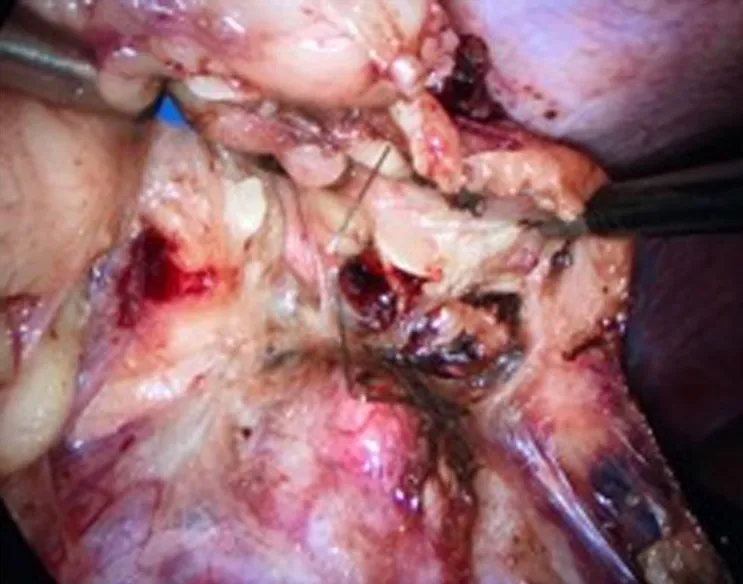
Intraoperative view; the hook wire can be observed.
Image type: medical_photograph (other_medical_photograph)